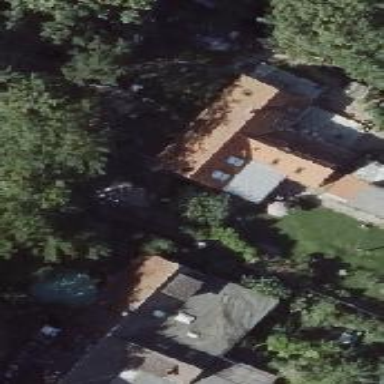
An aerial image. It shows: Semidetached house with gabled roof.